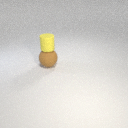
large brown rubber sphere below small yellow rubber cylinder